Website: lowes
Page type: billing-address
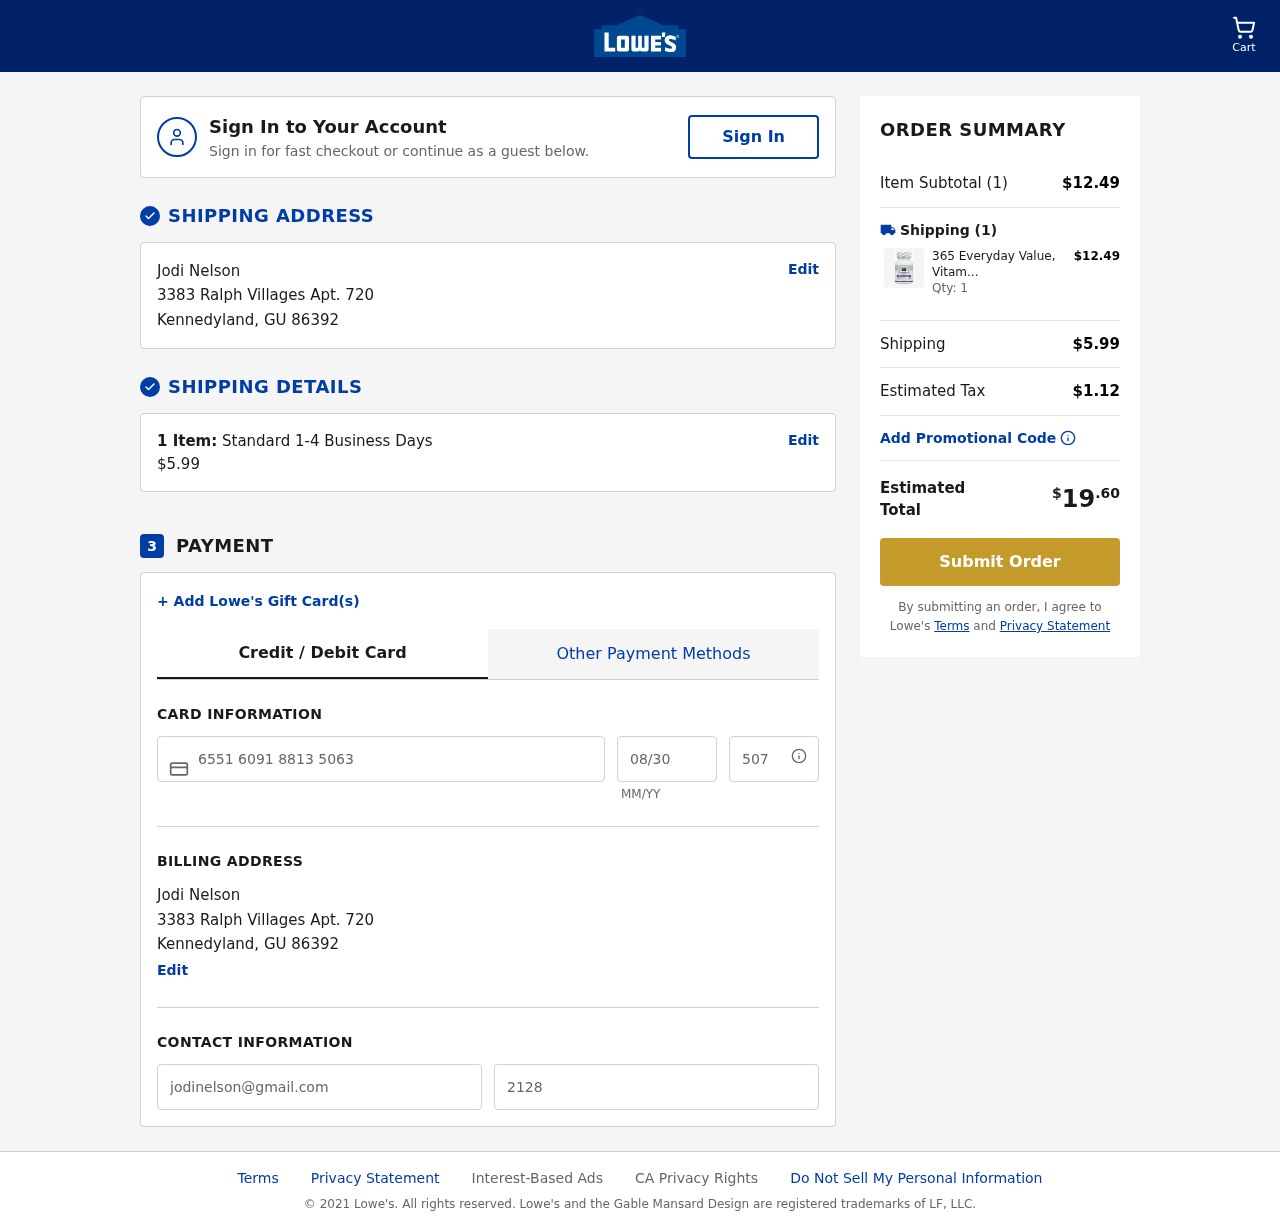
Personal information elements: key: PII_CARD_CVV
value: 507
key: PII_CARD_EXPIRY
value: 08/30
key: PII_CARD_NUMBER
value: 6551 6091 8813 5063
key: PII_CITY
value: Kennedyland
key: PII_EMAIL
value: jodinelson@gmail.com
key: PII_FULLNAME
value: Jodi Nelson
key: PII_PHONE
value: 2128576328
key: PII_POSTCODE
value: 86392
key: PII_STATE_ABBR
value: GU
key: PII_STREET
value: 3383 Ralph Villages Apt. 720
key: PII_FULLNAME2
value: Jodi Nelson
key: PII_CITY2
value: Kennedyland
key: PII_STATE_ABBR2
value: GU
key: PII_POSTCODE_FULL
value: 86392
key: PII_POSTCODE_NUMERIC
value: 86392
Product elements: key: PRODUCT1_NAME
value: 365 Everyday Value, Vitamin K 120mcg, 100 ct
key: PRODUCT1_PRICE
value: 12.49
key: PRODUCT1_QUANTITY
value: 1
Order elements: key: ORDER_NUM_ITEMS
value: Cart
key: ORDER_NUM_ITEMS
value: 1 Item:
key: ORDER_NUM_ITEMS
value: Item Subtotal (1)
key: ORDER_SHIPPING_COST
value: $5.99
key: ORDER_SUBTOTAL
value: $12.49
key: ORDER_TAX
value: $1.12
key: ORDER_TOTAL
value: $19.60